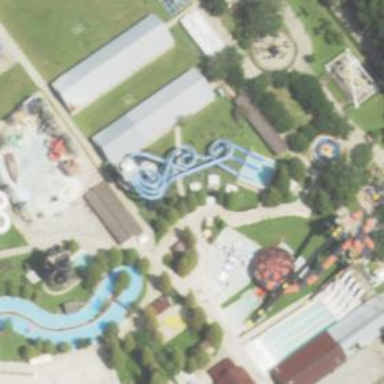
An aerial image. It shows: Water slide attraction.